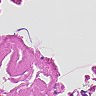
Metastatic tissue present: no